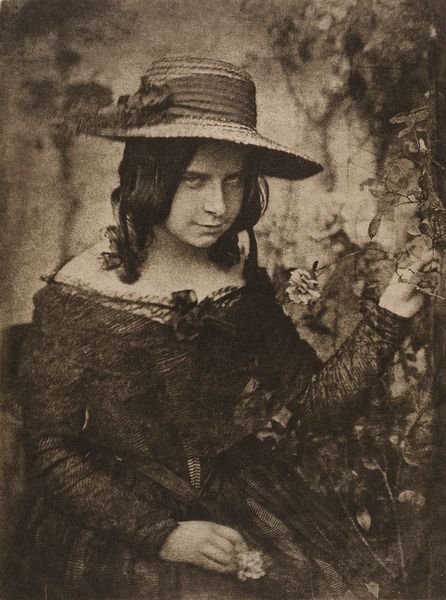
Titel: Girl in Straw Hat
Künstler: David Octavius Hill
Standort: Hamburg
Institution: Museum für Kunst und Gewerbe Hamburg
Schlagwörter: blumen, portrait, figur, foto, fotografie, photographie, photo, karton, lichtbild, japanpapier, bildwerke, heliogravur, angewandte und bildende kunst, hessische systematik, blüte, porträt, mädchen, porträtfotografie, porträtphotographie, hüftbild, heliogravüre, photogravüre, fotogravüre